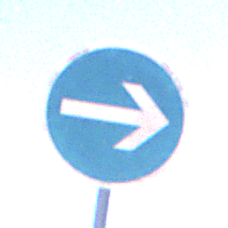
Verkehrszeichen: VorgeschriebeneFahrtrichtungHierRechts
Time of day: MorningAfternoon
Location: Outdoor (RoadRail)
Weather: Clear
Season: NotSpecified
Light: Natural